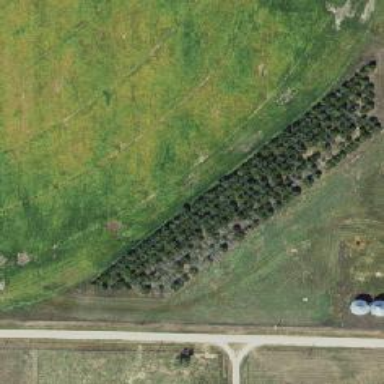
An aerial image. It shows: Orchard.